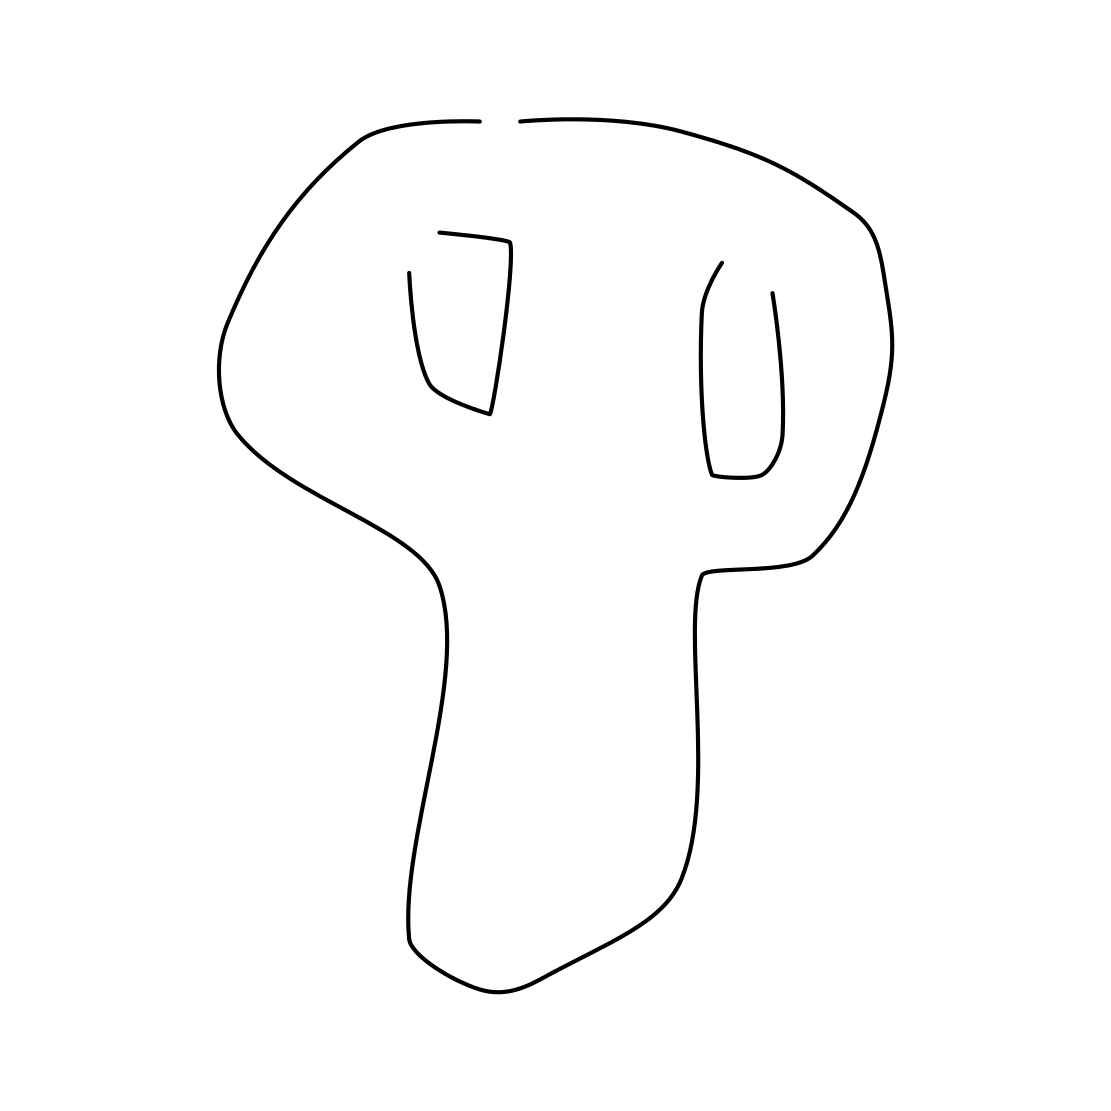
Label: skull